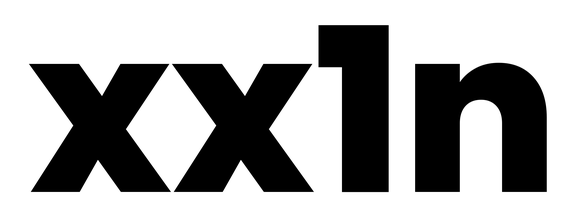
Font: Poppins-ExtraBold